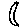
Label: moon